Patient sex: M
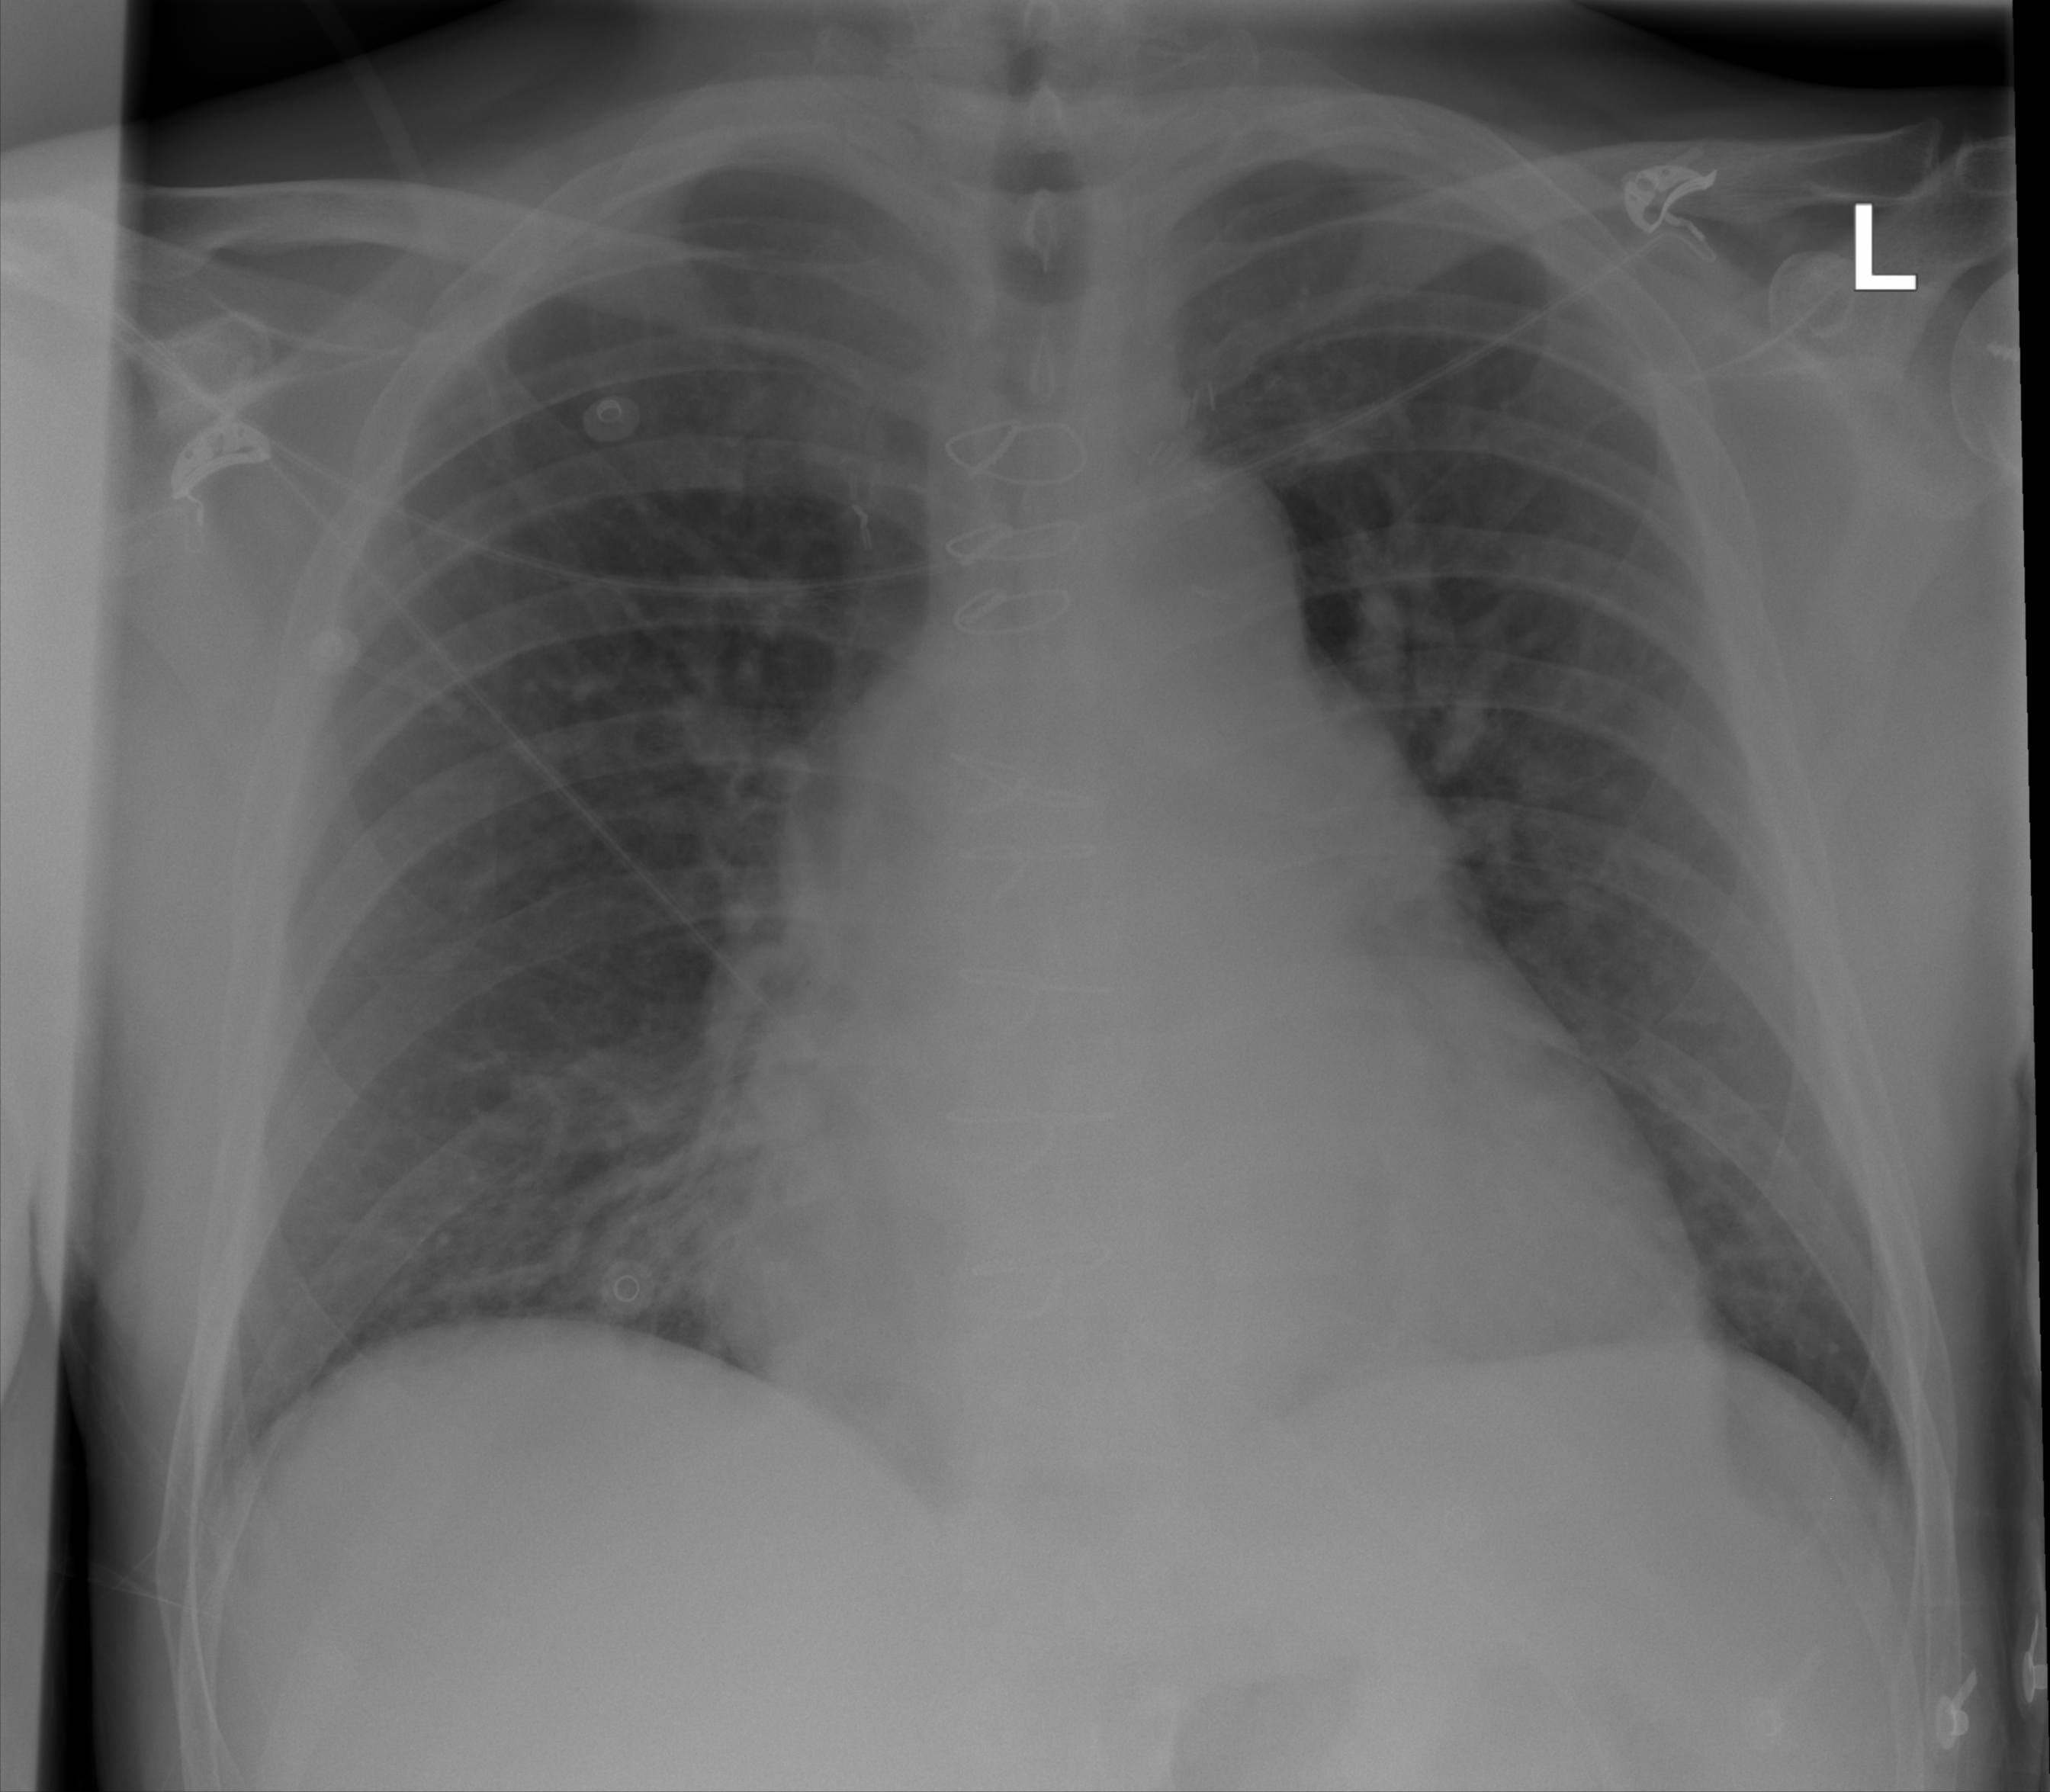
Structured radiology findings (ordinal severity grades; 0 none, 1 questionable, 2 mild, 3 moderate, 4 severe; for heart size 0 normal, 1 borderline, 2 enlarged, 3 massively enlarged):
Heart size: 2
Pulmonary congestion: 2
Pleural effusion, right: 0
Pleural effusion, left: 0
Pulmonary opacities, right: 0
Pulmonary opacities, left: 0
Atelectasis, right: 0
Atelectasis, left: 0